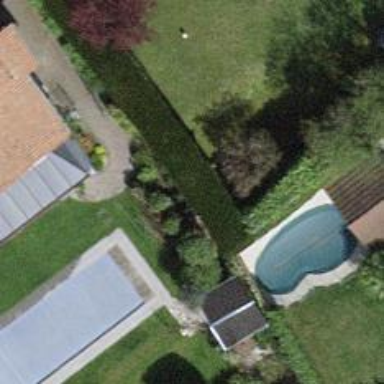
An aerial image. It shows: Outdoor swimming pool in leisure land area.